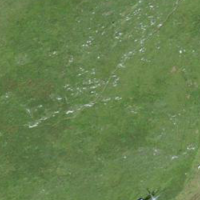
EUNIS habitat code: 23
Species observed at this site:
Silene dioica
Rumex alpinus